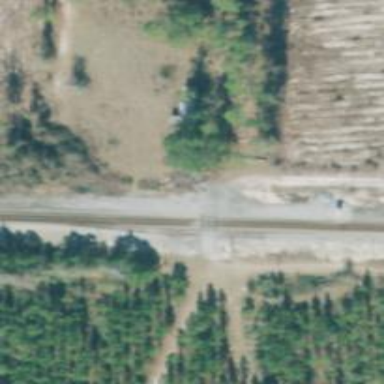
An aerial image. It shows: Railway track.